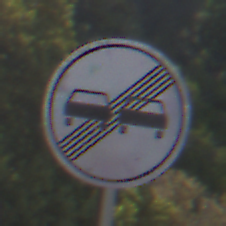
Verkehrszeichen: EndeUeberholverbot
Umgebung: Outdoor, Nature
Tageszeit: MorningAfternoon
Wetter: Clear
Licht: Natural
Jahreszeit: NotSpecified
Kontrast: HighContrast